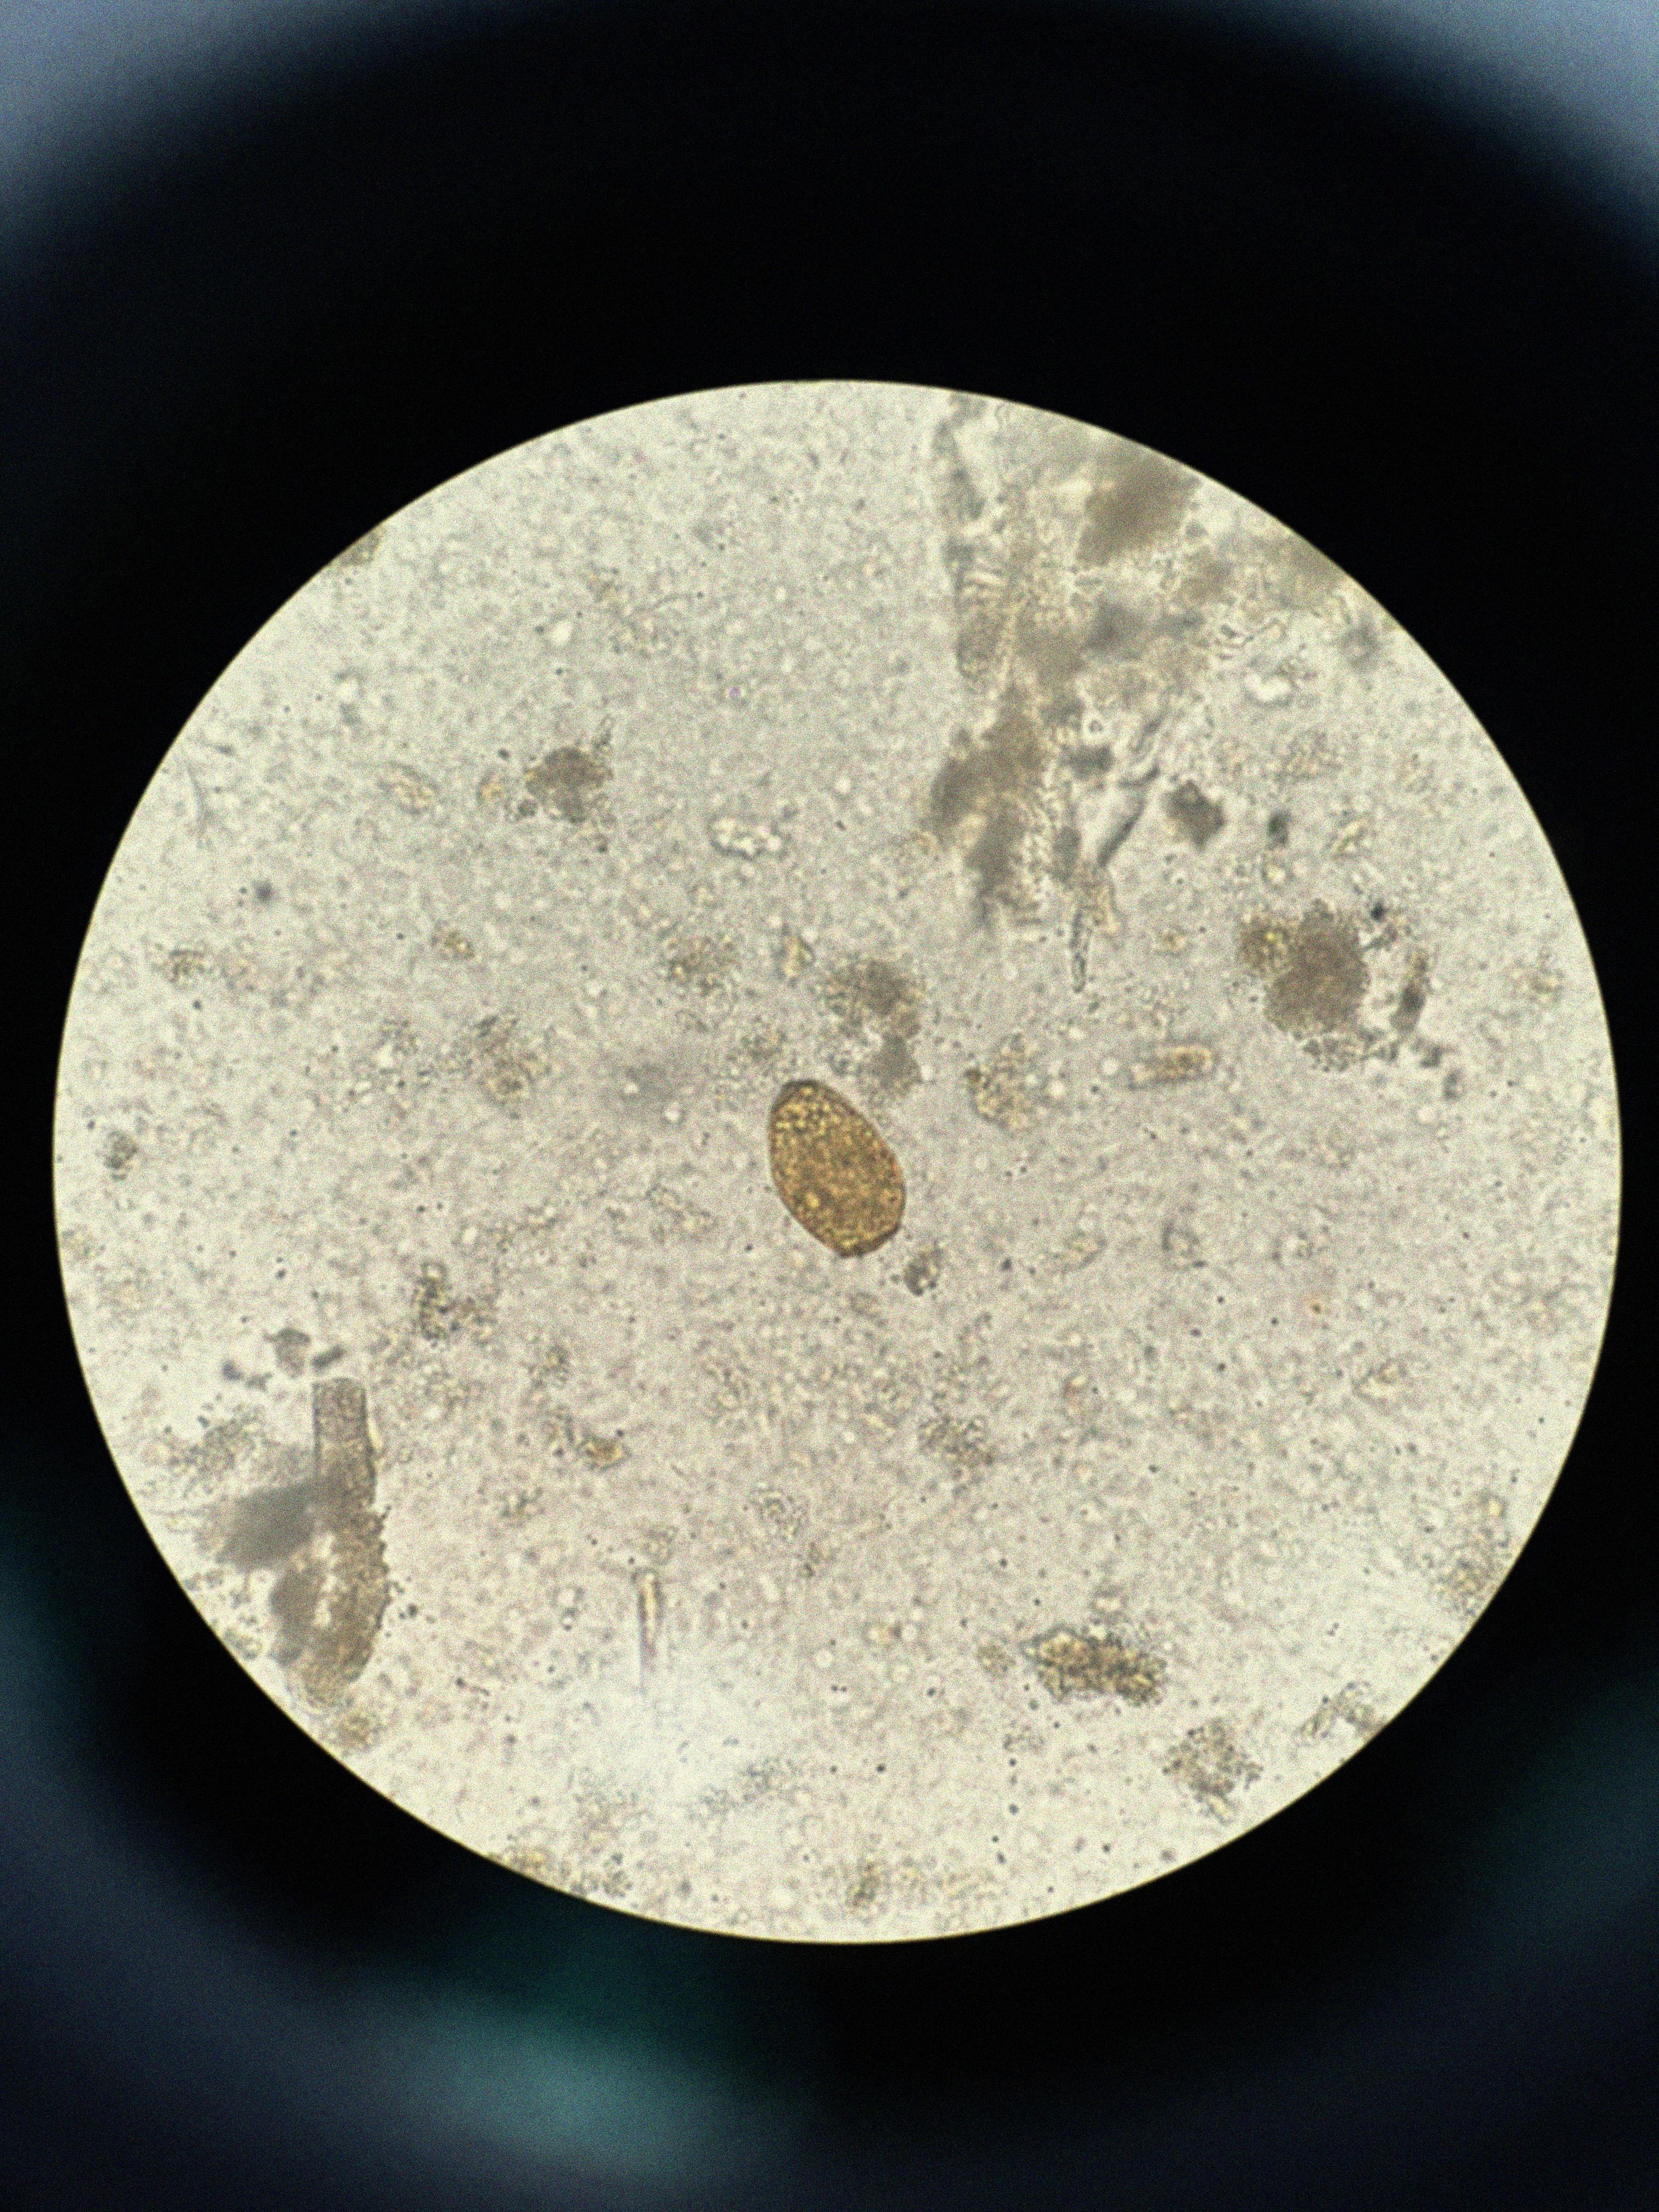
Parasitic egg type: Paragonimus spp